Field crop: maize
Growth stage: 2
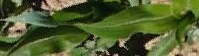
Species: maize